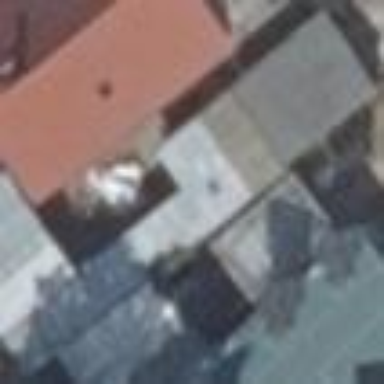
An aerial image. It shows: Flat roof building with grey roof.